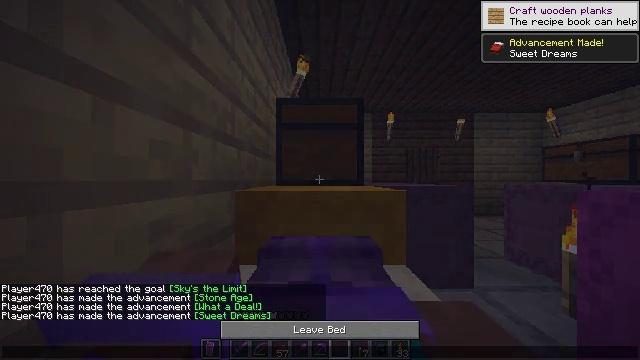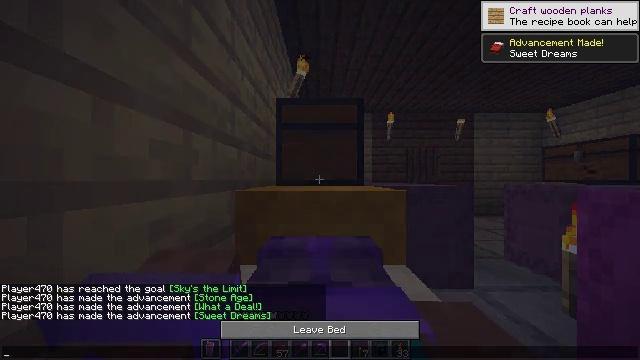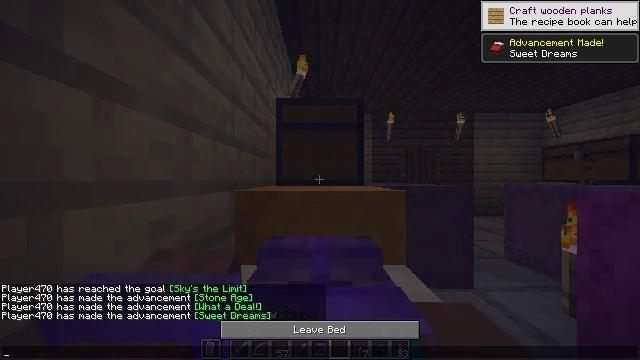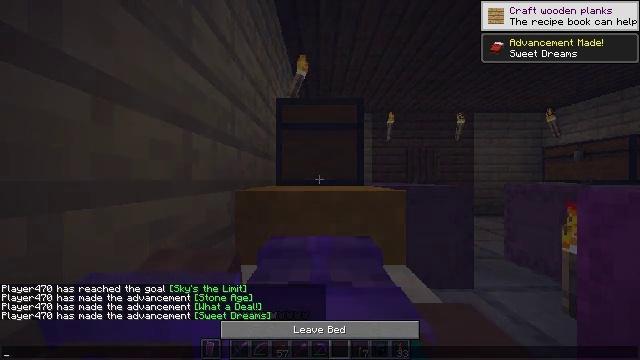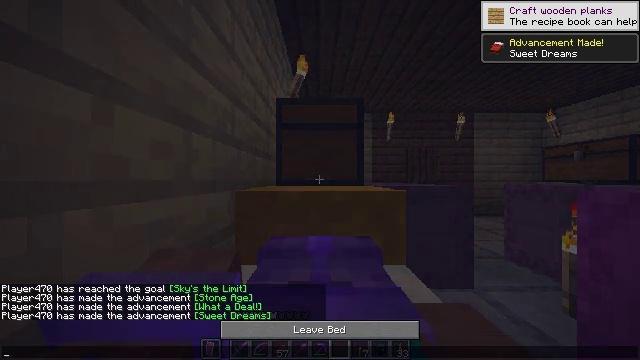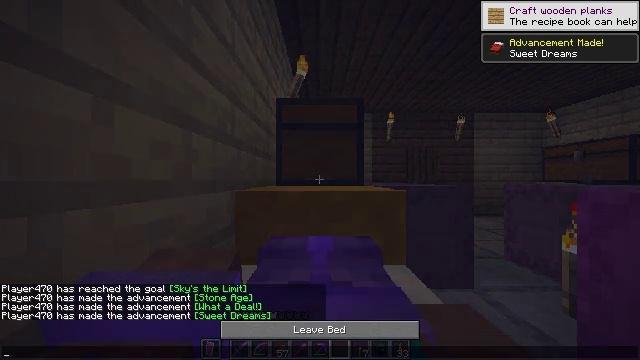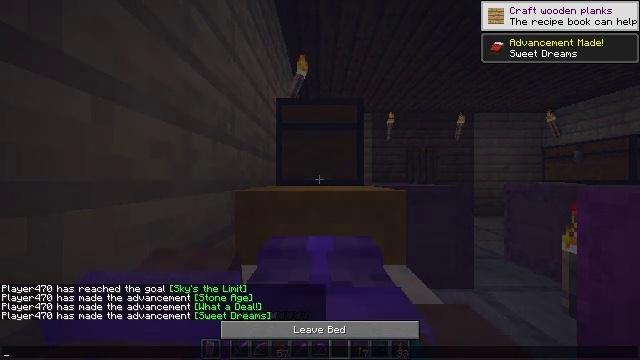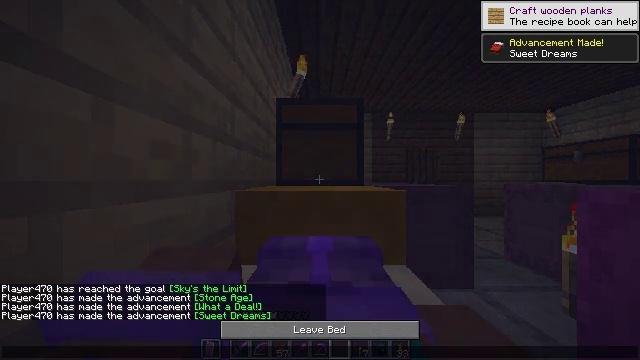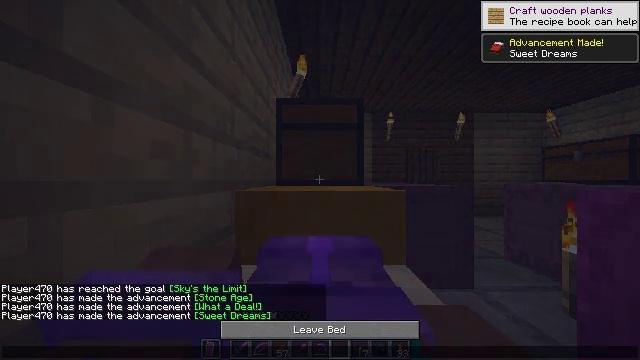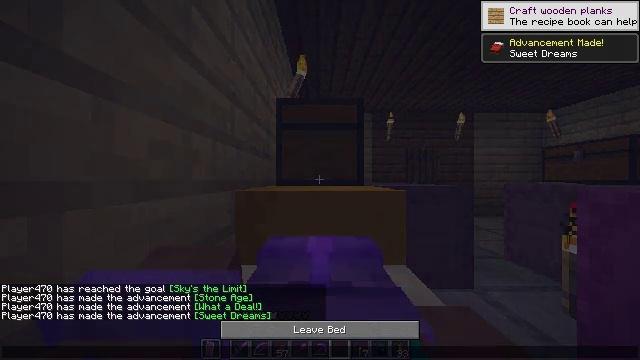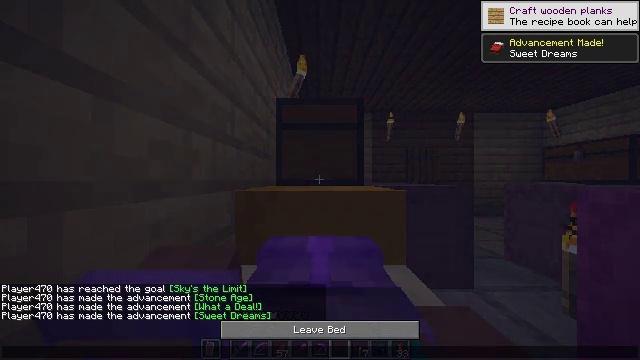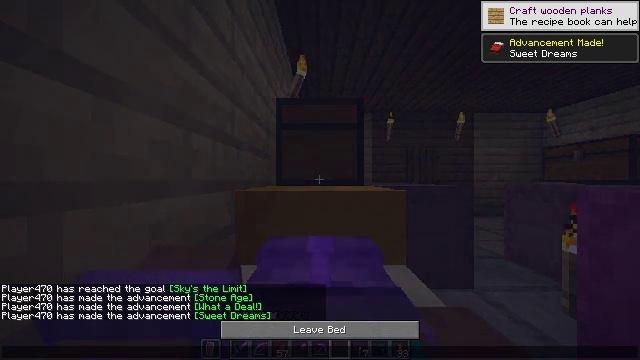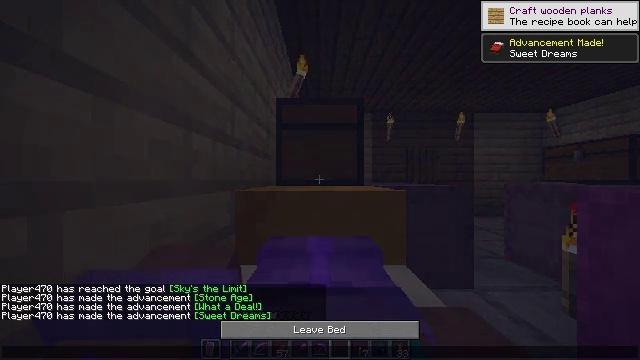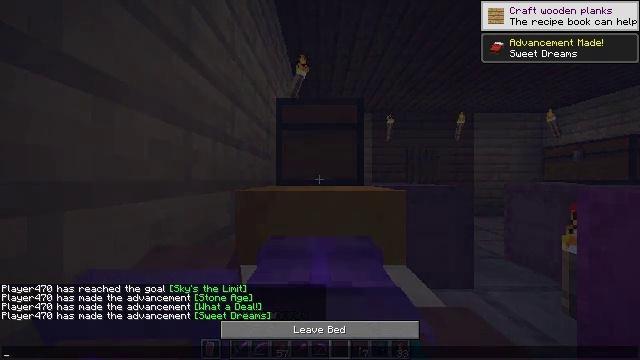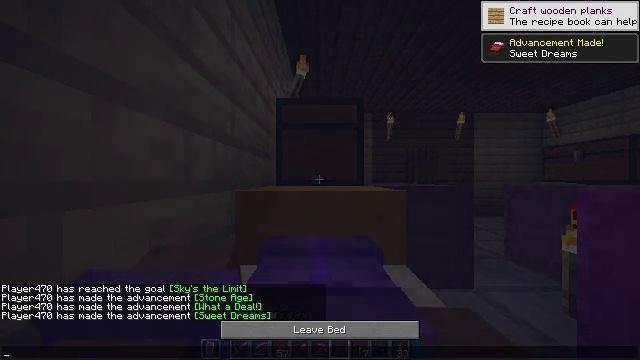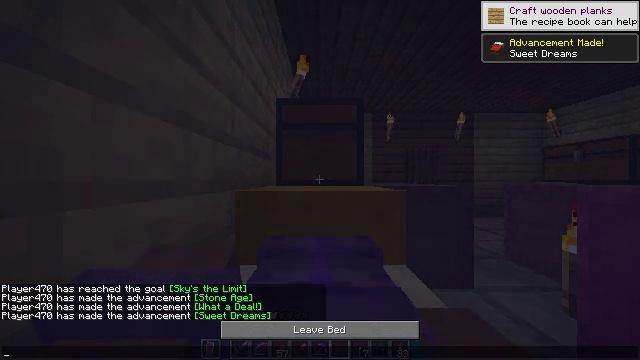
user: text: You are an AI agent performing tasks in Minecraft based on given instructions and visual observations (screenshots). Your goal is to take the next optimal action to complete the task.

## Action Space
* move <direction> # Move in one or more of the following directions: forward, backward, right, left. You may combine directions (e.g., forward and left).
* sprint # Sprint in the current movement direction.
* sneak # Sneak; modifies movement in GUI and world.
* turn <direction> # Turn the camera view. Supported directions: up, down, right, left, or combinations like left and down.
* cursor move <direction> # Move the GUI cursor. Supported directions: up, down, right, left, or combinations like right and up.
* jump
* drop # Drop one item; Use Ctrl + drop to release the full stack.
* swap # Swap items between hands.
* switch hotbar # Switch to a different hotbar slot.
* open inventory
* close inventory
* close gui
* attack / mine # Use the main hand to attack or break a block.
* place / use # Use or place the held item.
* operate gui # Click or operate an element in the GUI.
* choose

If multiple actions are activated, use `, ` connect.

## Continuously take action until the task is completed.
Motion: motion action
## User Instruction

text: Make a dark oak fence gate with the required materials in the crafting table.
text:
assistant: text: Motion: no_op
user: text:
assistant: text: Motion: no_op
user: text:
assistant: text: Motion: no_op
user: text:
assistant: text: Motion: no_op
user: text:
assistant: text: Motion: no_op
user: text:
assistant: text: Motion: no_op
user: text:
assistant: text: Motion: no_op
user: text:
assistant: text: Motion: no_op
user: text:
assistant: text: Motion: no_op
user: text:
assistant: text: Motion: no_op
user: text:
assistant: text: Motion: no_op
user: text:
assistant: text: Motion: no_op
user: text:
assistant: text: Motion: no_op
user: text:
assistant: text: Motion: no_op
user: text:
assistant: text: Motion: no_op
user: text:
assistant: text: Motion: no_op
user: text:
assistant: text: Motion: no_op
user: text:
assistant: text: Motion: no_op
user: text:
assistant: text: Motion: no_op
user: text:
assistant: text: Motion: no_op
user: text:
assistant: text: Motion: no_op
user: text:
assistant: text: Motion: no_op
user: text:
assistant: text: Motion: no_op
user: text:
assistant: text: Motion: no_op
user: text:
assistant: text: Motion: no_op
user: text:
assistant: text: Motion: no_op
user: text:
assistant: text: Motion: no_op
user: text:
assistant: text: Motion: no_op
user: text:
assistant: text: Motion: no_op
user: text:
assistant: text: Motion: no_op